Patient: sex F, age 68
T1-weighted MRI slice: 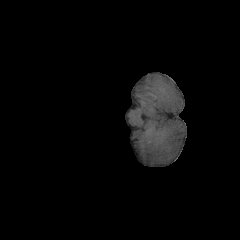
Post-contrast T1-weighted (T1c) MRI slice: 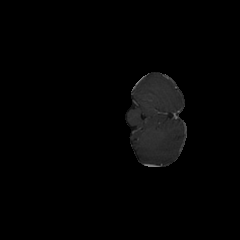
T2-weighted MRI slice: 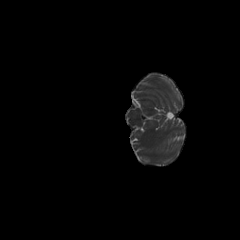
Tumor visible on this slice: no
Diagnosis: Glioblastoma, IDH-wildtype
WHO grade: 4